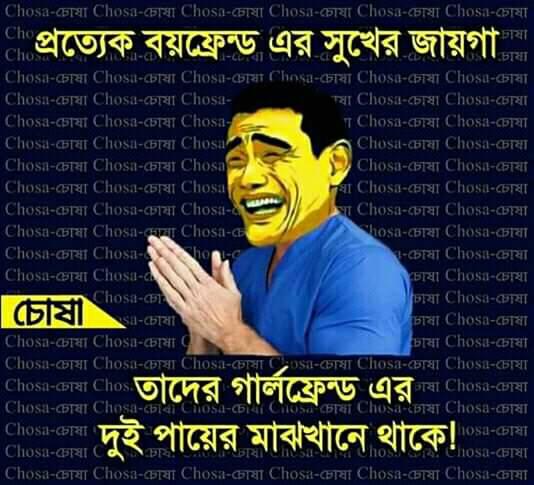
Caption: প্রত্যেক বয়ফ্রেন্ডের সুখের জায়গা    তাদের গালফ্রেন্ড এর দুই পায়ের মাঝখানে থাকে !
Label: hate